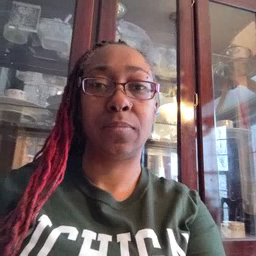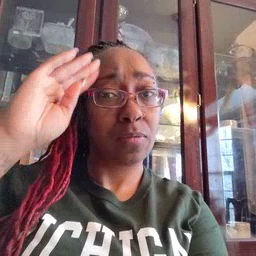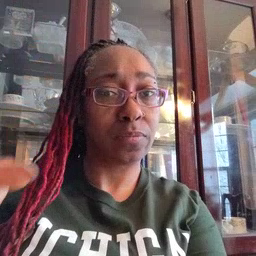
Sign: hello